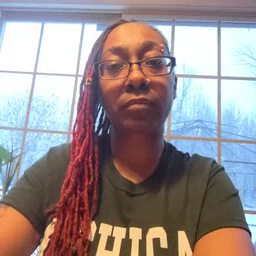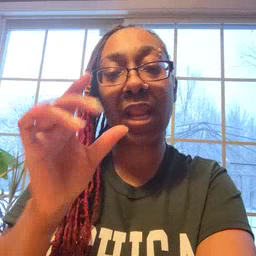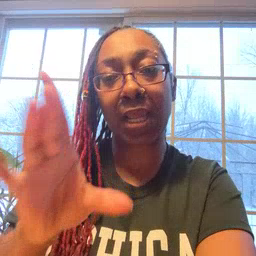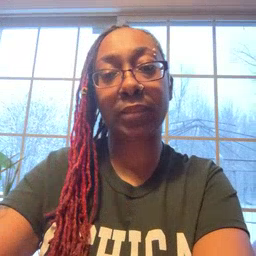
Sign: hate